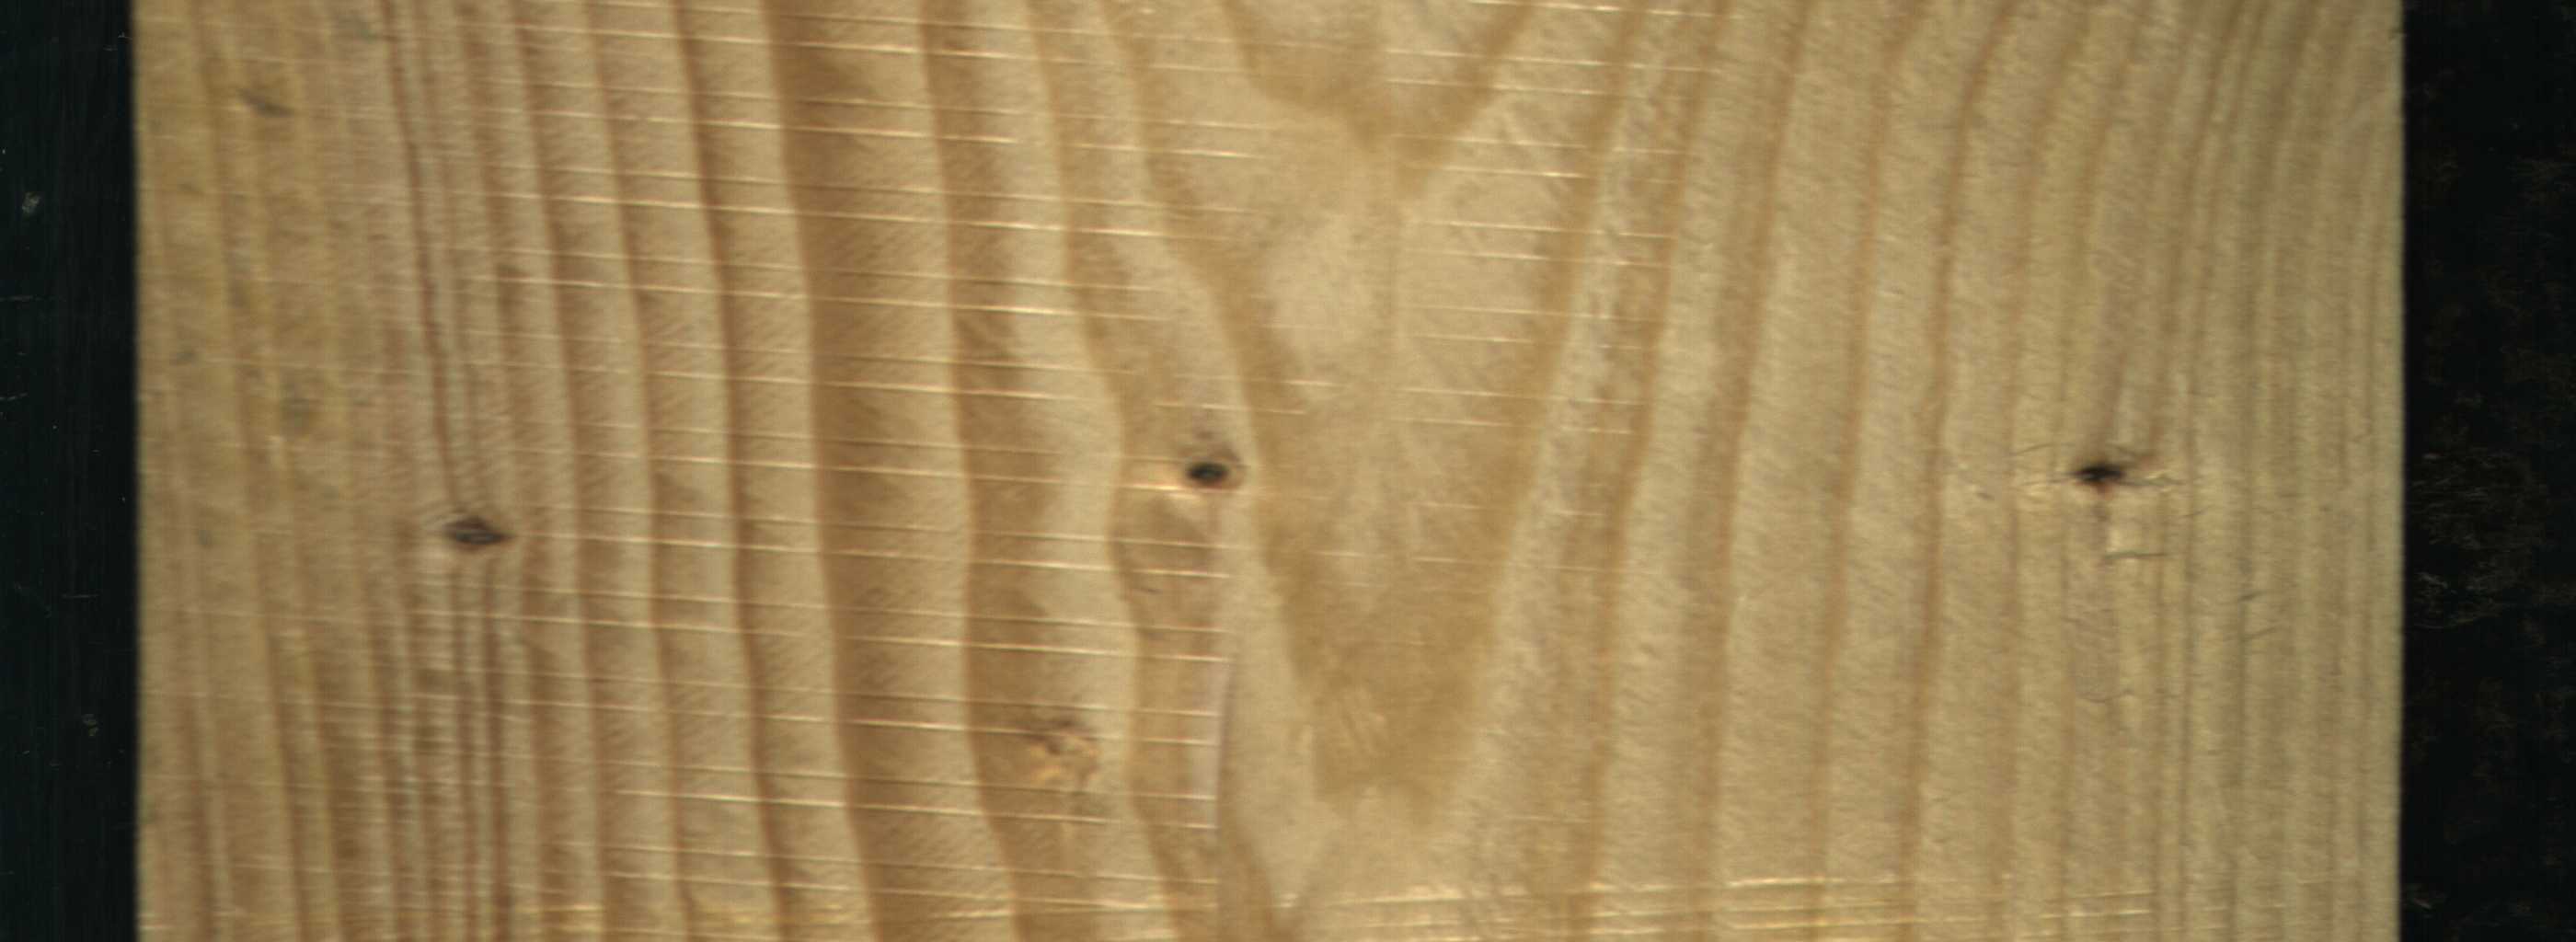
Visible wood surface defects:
Dead_Knot
Dead_Knot
Dead_Knot